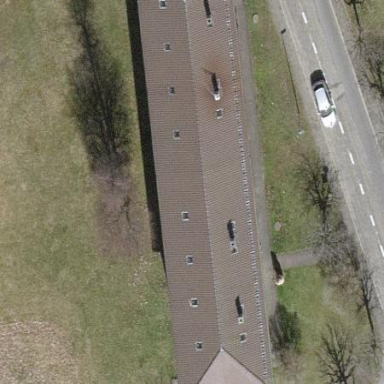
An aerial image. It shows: Hipped roof apartment building.